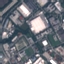
Land use / land cover class: Industrial